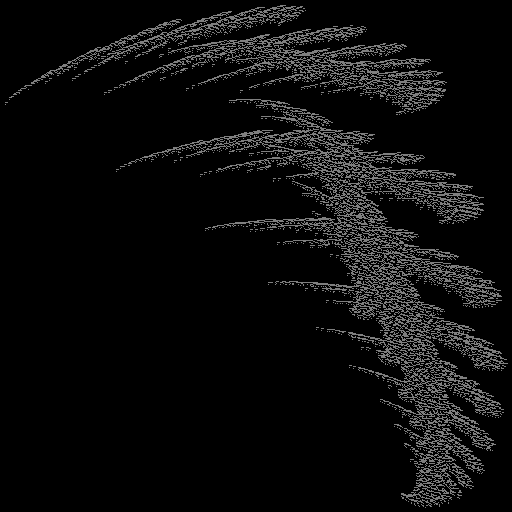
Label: snowdrift